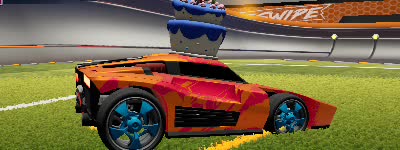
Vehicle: breakout